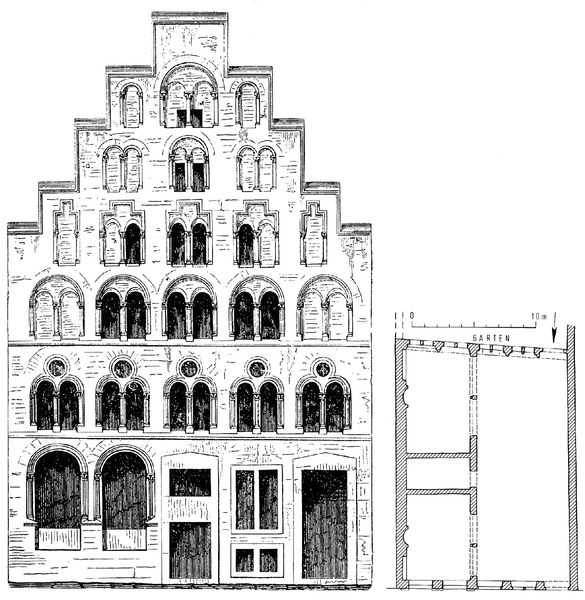
Titel: Köln, Rheingasse 8, Wohn- und Kontorhaus der Overstolzen
Standort: Köln, Rheingasse 8, Wohn- und Kontorhaus (EU - D - NRW)
Schlagwörter: fenster, schwarz, tür, zeichnung, haus, architektur, renaissance, tondo, bogen, fassade, giebel, grafik, graphik, rundbogen, segment, druck, entwurf, rathaus, mittelalterlich, grundriss, aufriss, rundbogenfenster, oculus, okulus, säulenordnung, bogenfenster, biforium, treppengiebel, blendarkade